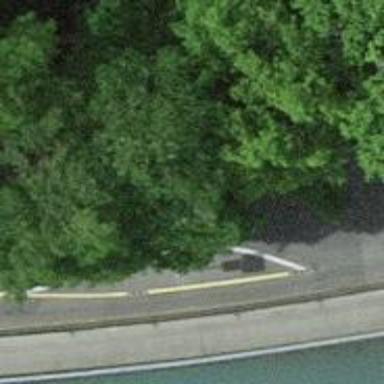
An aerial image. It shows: Bollard barrier.